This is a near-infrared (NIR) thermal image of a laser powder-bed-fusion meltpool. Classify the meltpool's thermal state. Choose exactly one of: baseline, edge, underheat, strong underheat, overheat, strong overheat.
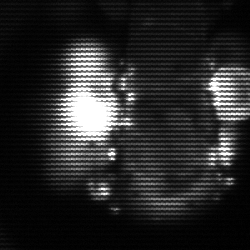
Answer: strong underheat